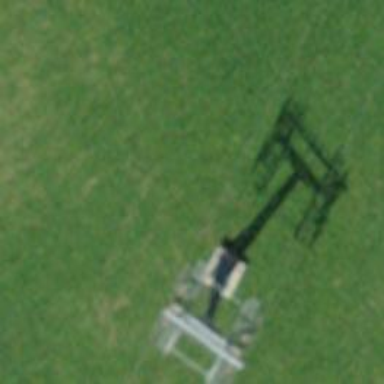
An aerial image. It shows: Pylon used for aerialway.